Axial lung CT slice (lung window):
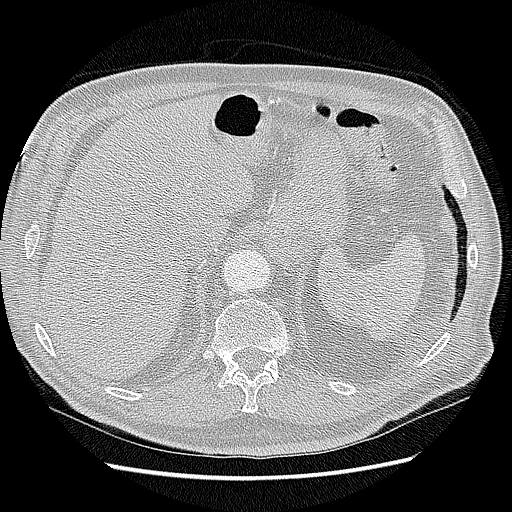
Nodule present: no